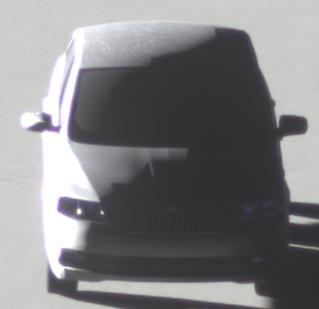
Make: Skoda
Model: Rapid
Detailed model: Rapid 1.2 Active Limousine
Model produced from: 2012/10
Model produced until: 2015/04
Doors: 5
Color: white
Road condition: dry road
Daytime: sunrise or sunset
Contrast: high contrast